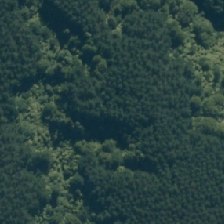
Land cover: indigenous_forest